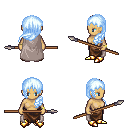
a pixel art fantasy rpg character, female body template, human, tanned skin, gray cape, robe skirt, white cyan left-swept hairstyle, bracelets, gold boots, spear, four views (front, back, left, right), 2x2 character sprite sheet, small pixel art, hard edges, no anti-aliasing